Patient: sex F, age 75
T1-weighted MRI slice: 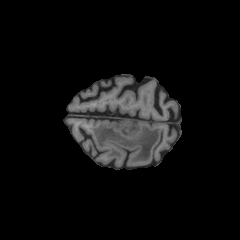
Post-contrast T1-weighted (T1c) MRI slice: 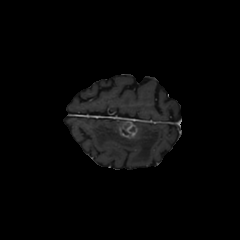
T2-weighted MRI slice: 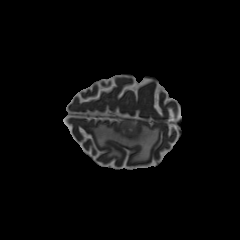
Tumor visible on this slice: yes
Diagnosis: Glioblastoma, IDH-wildtype
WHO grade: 4